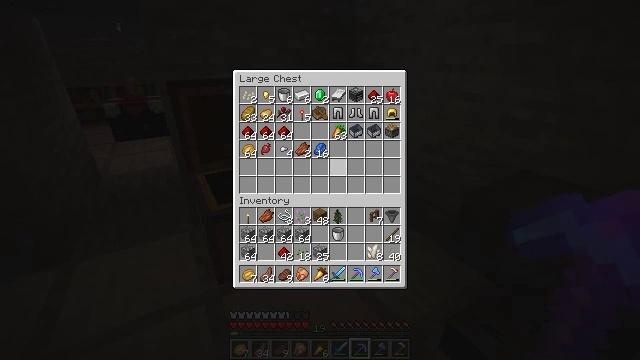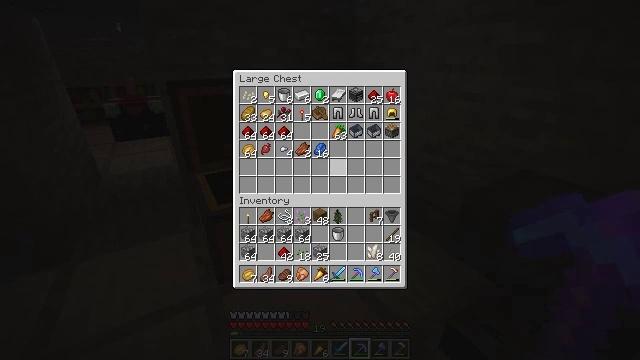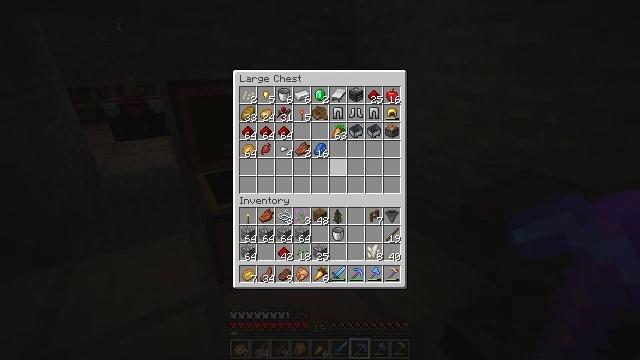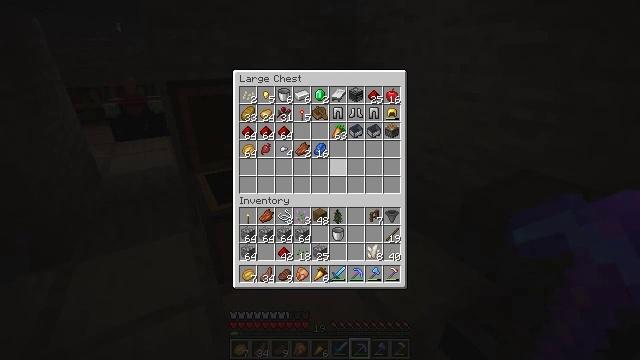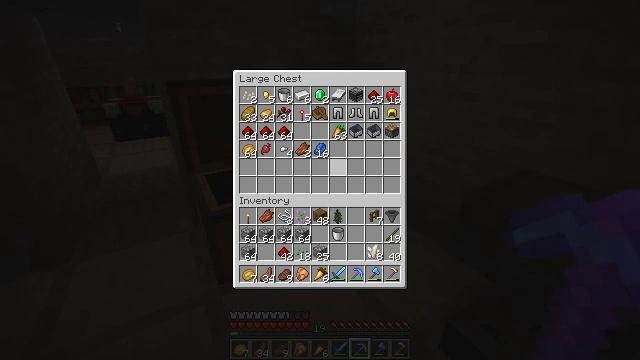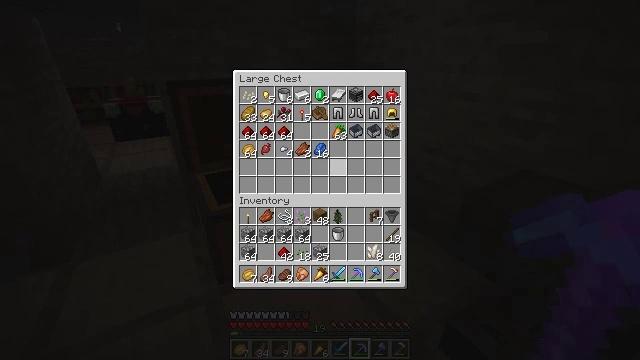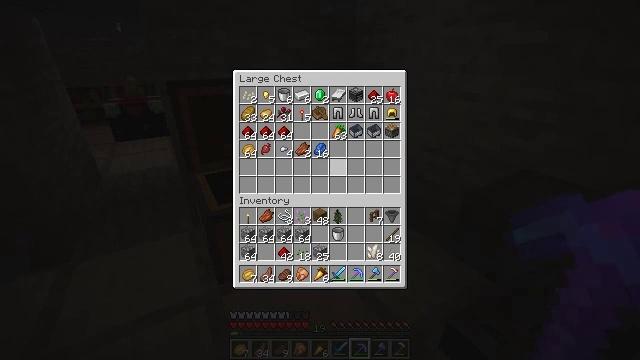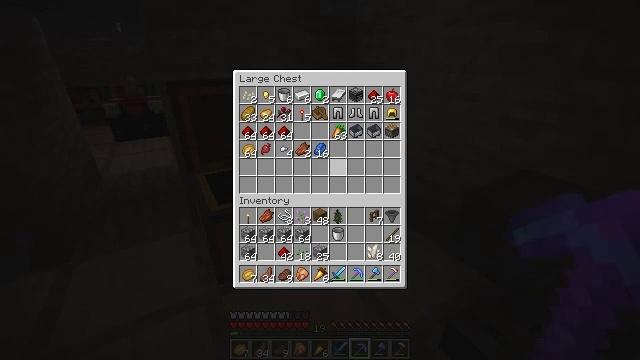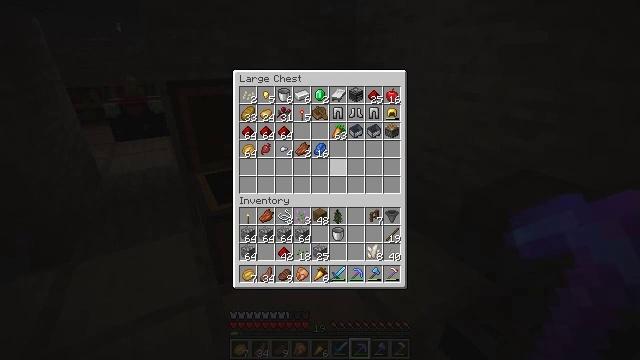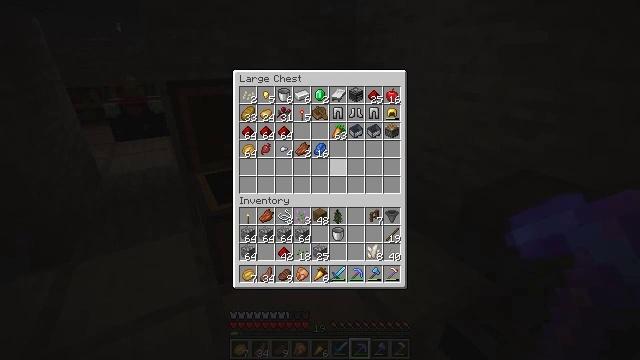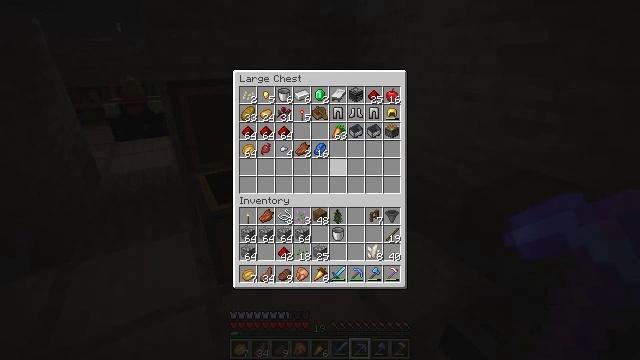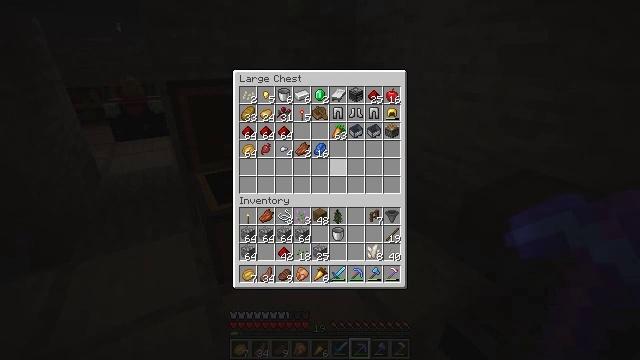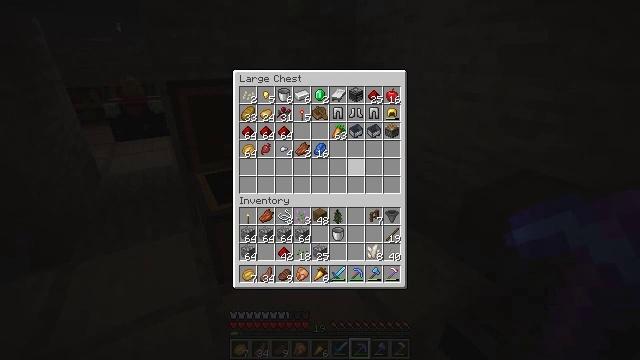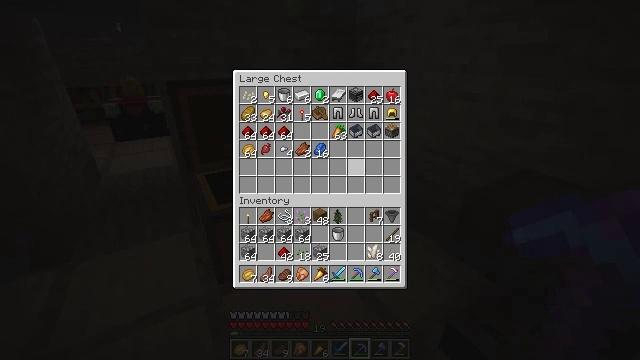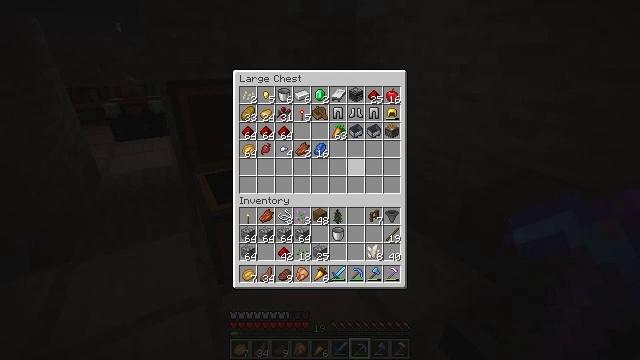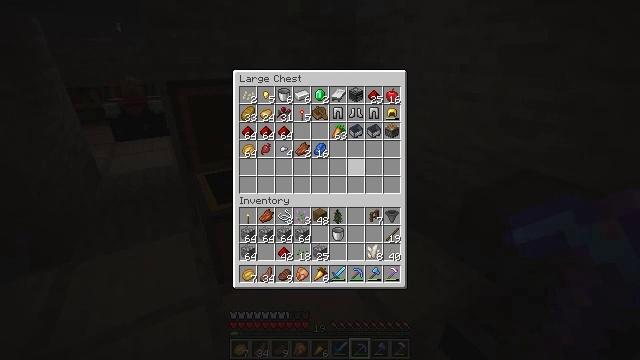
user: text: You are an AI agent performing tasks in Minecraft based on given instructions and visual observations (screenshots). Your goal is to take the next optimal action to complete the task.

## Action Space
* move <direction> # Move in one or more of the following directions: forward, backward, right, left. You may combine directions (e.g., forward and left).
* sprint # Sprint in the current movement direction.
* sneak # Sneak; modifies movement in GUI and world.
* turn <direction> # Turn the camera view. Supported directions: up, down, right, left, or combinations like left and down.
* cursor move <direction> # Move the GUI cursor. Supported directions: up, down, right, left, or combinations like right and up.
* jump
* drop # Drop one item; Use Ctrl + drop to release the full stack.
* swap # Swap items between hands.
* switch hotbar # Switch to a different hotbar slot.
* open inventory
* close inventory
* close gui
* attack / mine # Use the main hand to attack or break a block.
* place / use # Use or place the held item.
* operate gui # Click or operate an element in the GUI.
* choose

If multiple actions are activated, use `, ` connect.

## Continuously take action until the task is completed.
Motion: motion action
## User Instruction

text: Gather wheat by left-clicking on it.
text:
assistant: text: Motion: no_op
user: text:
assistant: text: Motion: no_op
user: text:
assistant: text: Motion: no_op
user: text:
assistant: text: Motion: no_op
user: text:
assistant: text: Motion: no_op
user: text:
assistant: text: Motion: no_op
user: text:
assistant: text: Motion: no_op
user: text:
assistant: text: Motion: no_op
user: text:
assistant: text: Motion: no_op
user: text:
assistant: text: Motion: no_op
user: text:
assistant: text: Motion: no_op
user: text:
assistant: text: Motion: no_op
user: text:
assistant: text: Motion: no_op
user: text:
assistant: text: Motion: no_op
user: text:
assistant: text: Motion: no_op
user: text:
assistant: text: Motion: no_op
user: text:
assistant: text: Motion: no_op
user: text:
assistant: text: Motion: no_op
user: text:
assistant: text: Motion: no_op
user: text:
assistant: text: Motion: no_op
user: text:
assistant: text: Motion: no_op
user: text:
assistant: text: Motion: no_op
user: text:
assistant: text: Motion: no_op
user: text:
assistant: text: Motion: no_op
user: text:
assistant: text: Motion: no_op
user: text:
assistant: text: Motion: no_op
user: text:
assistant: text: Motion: no_op
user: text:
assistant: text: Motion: no_op
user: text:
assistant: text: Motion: no_op
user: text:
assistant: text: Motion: no_op